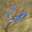
Label: 6